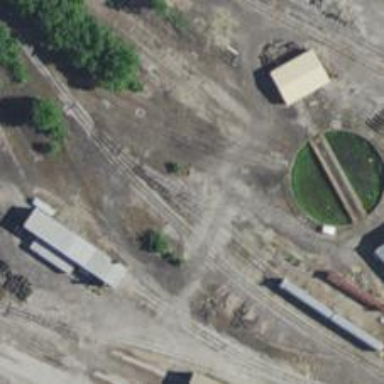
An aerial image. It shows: Railway yard in service.